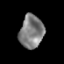
Tissue: prostate
Cell type: T cells
Senescence score: 0.2821
Nuclear area (px): 776
Mean DAPI intensity: 126.887